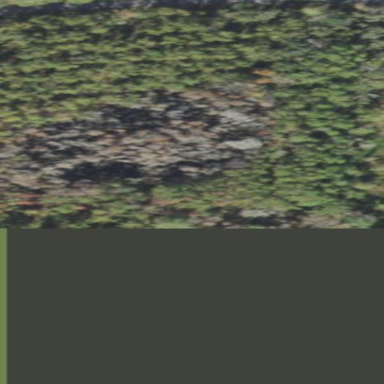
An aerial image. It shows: Mixed woodland area with various types of leaves.